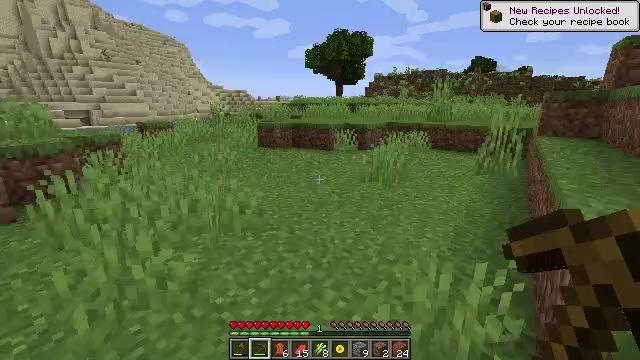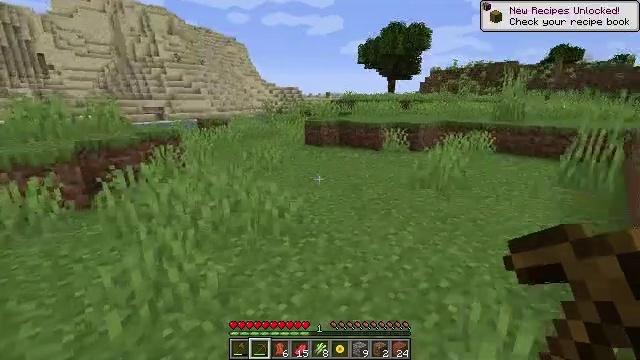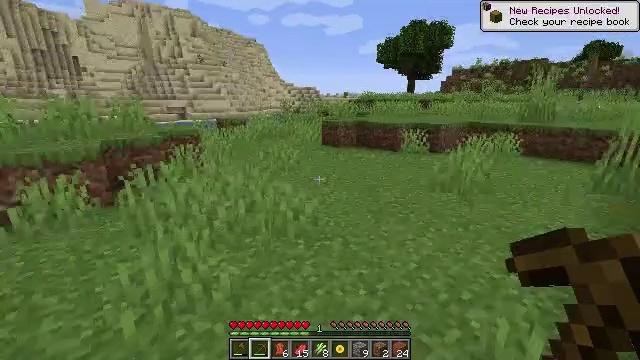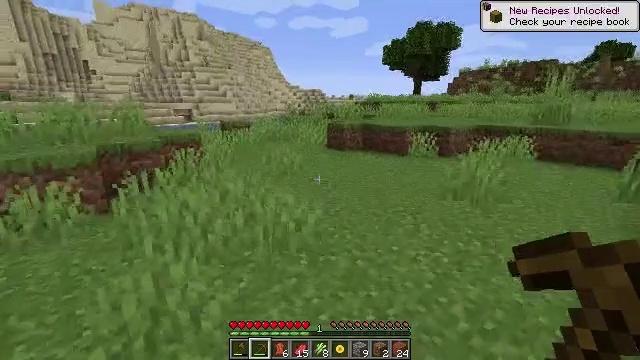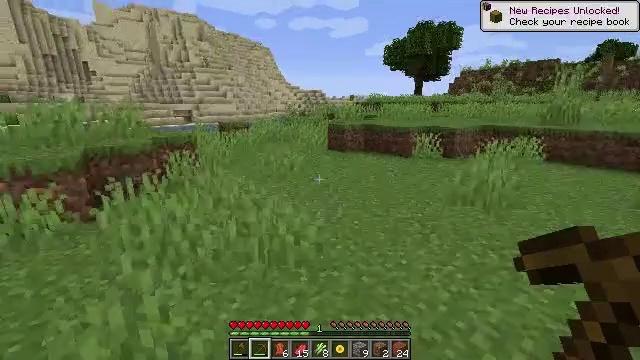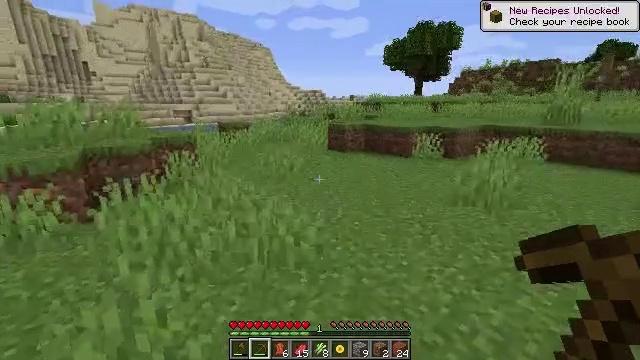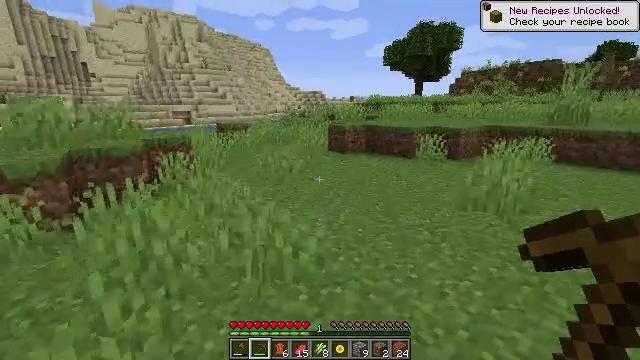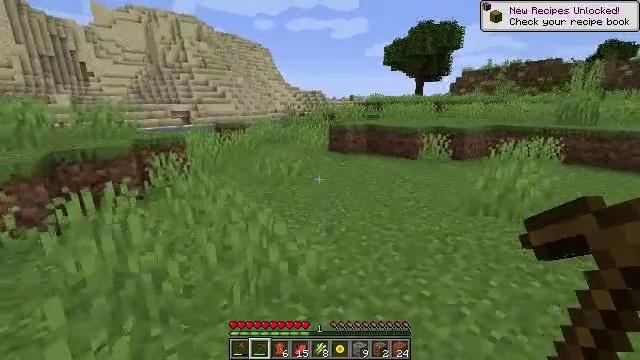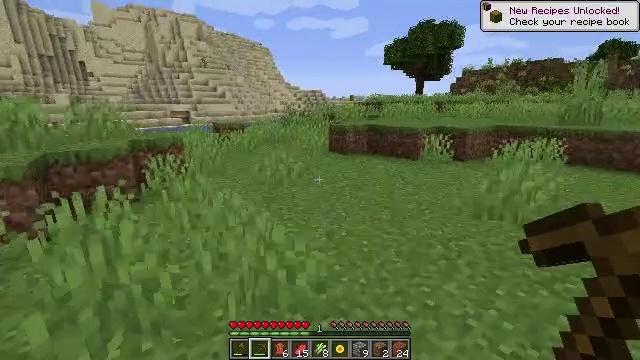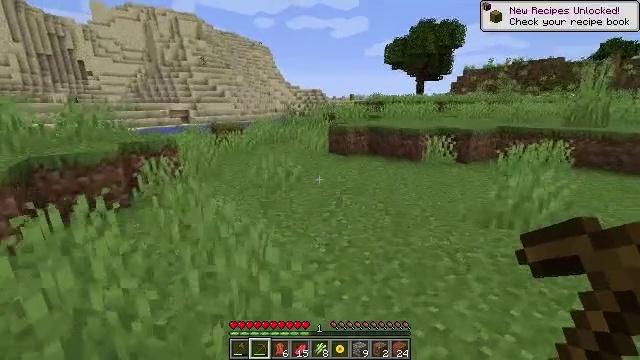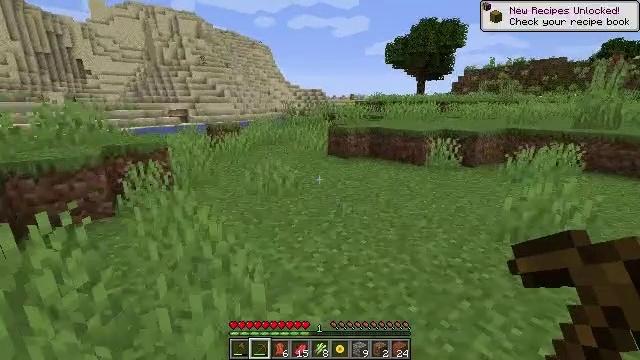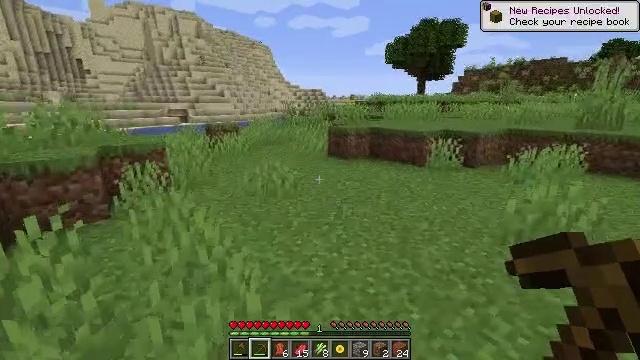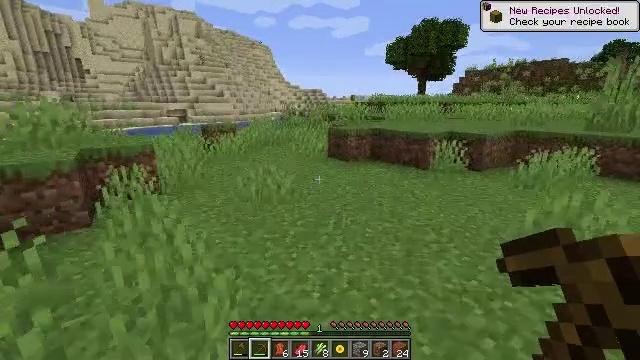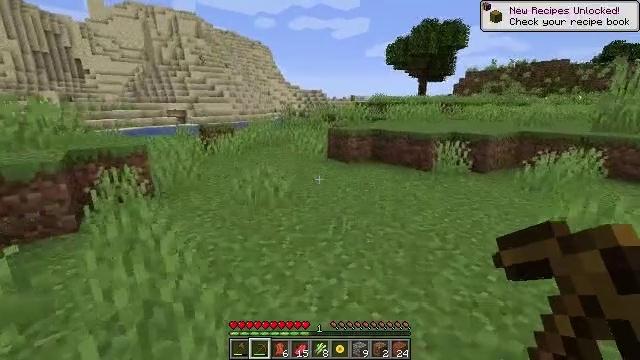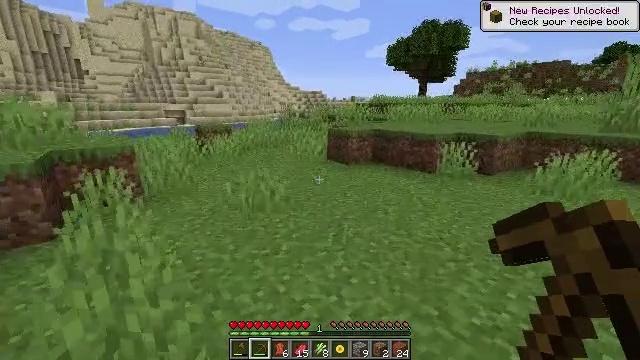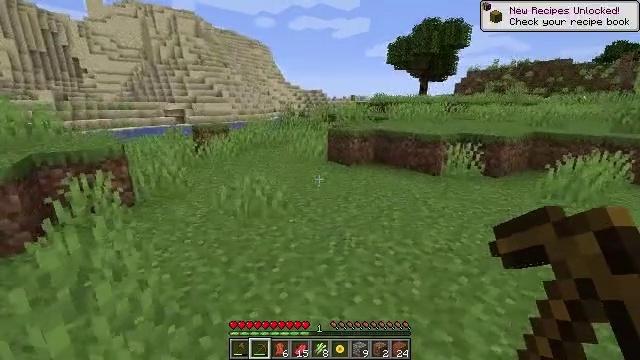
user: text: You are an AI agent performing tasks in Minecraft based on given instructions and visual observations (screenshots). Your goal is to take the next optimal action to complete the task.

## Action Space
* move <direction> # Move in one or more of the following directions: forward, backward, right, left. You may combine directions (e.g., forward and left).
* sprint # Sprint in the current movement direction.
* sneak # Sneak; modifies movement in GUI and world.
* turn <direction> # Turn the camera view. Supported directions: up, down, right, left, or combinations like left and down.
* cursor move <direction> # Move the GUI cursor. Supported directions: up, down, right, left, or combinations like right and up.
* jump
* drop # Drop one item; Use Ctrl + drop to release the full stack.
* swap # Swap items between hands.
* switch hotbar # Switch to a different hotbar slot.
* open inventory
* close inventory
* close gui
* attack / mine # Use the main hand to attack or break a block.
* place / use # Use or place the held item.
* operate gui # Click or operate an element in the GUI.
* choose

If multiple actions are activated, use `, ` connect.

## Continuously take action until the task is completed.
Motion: motion action
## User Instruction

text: Break the sugar cane.
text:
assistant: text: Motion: move forward, turn left
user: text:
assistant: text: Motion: move forward, turn left
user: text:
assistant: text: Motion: move forward, turn left
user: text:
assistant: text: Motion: move forward
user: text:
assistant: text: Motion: move forward
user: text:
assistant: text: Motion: move forward
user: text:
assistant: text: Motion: move forward
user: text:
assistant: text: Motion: move forward
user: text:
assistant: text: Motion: move forward
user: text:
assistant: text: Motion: move forward
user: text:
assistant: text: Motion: move forward
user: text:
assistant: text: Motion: move forward
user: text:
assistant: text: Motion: move forward
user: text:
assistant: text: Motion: move forward
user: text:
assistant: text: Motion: move forward
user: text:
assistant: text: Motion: move forward
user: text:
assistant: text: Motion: move forward
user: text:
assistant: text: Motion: move forward
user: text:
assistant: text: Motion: move forward
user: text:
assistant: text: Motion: move forward
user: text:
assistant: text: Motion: move forward
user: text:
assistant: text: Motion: move forward
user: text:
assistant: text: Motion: move forward
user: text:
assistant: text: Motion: move forward
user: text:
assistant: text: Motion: move forward
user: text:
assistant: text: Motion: move forward
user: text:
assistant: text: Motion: move forward
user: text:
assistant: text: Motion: move forward
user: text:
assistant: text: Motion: move forward
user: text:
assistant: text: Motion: move forward